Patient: sex F, age 75
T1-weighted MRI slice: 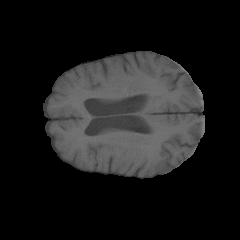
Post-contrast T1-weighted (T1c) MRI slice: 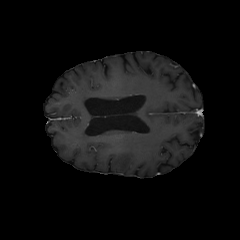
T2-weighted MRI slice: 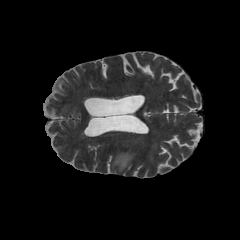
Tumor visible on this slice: yes
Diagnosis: Astrocytoma, IDH-wildtype
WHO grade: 3